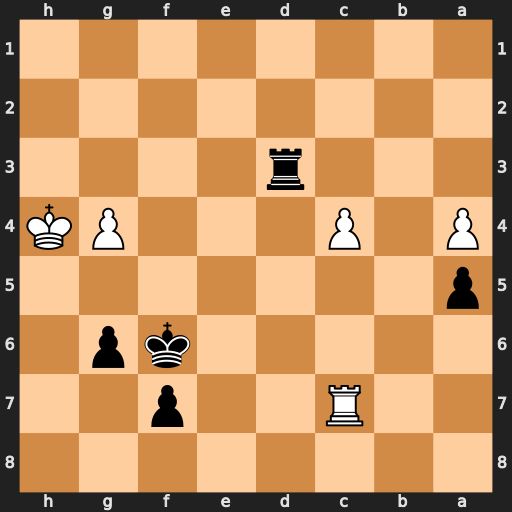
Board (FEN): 8/2R2p2/5kp1/p7/P1P3PK/3r4/8/8
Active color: b
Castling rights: -
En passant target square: -
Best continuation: g5+ Kh5 Rh3#